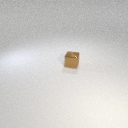
small brown metal cube